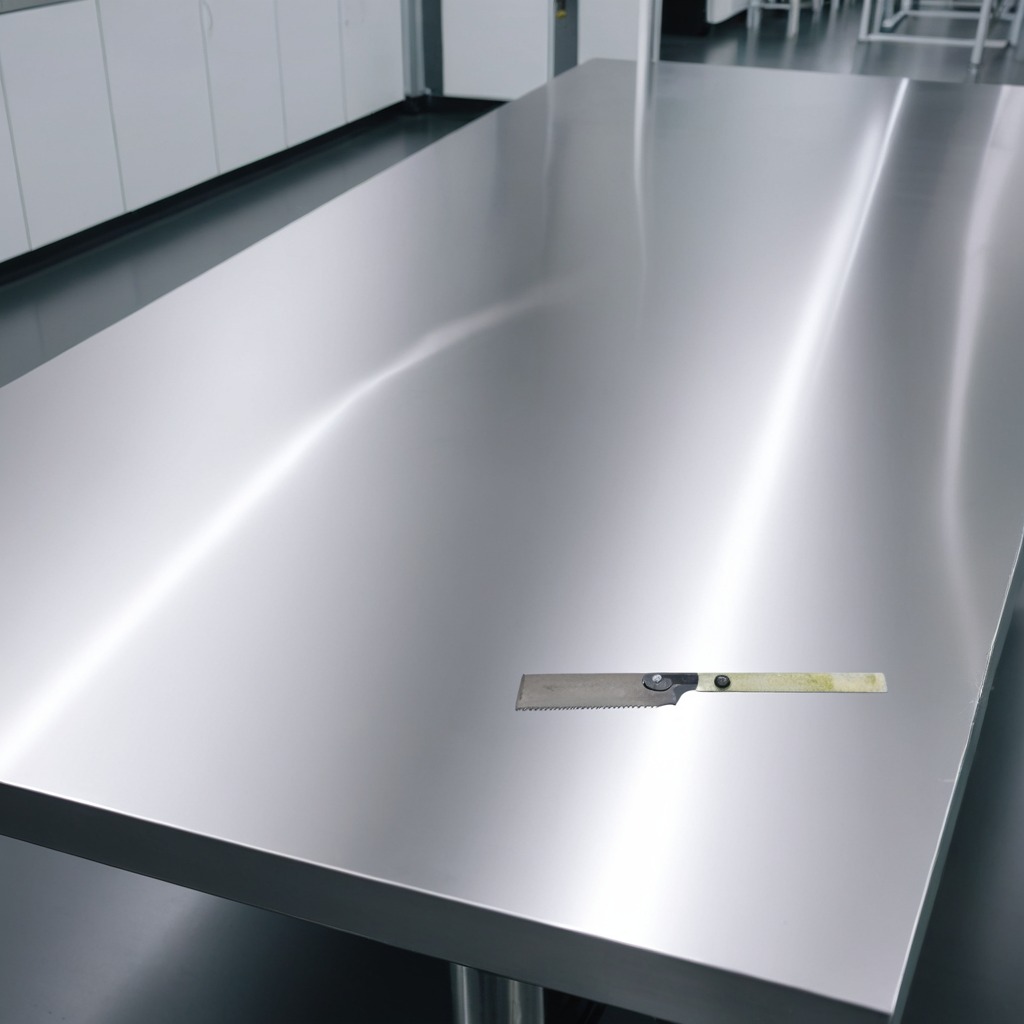
A handheld metal saw is lying on a stainless steel table in a high-end prototyping lab.